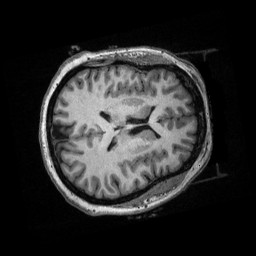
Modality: T1w
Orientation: axial
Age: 37
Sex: female
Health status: ill
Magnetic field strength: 3 T
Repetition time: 2.53 s
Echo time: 0.00331 s